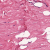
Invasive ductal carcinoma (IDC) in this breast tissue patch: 0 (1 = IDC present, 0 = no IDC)